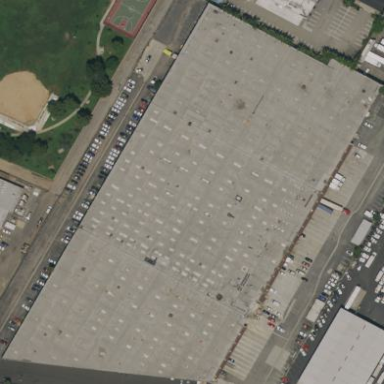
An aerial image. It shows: Warehouse building.